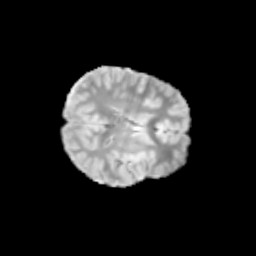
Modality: T2w
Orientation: axial
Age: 10
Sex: female
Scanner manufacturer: siemens
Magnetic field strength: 3 T
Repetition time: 3.8 s
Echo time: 0.07 s